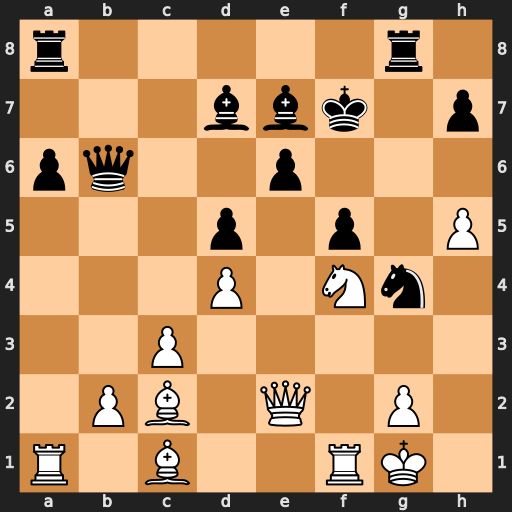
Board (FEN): r5r1/3bbk1p/pq2p3/3p1p1P/3P1Nn1/2P5/1PB1Q1P1/R1B2RK1
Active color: w
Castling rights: -
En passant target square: -
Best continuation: Bxf5 exf5 Qxe7+ Kxe7 Nxd5+ Kd6 Nxb6